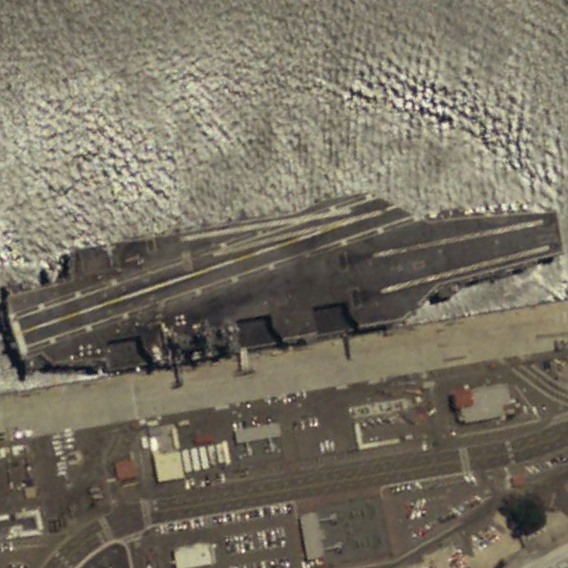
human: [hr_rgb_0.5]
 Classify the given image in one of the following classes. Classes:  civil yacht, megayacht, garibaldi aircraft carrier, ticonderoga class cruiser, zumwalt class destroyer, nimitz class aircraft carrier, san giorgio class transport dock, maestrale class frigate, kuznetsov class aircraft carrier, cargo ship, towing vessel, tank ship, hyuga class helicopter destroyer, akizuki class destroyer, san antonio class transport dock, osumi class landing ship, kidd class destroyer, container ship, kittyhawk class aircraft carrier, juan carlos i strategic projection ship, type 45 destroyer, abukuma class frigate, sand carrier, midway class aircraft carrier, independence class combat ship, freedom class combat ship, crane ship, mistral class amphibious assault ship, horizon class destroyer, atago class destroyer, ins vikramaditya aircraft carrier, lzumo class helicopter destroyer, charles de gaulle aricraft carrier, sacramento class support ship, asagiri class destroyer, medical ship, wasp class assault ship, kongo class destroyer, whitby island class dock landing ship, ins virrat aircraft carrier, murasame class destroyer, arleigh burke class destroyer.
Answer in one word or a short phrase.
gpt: Nimitz class aircraft carrier